Here is the envelope spectrum of one vibration snapshot from a rolling-element bearing, with each characteristic fault-frequency family marked on the frequency axis. Based on the visible evidence, which condition applies: normal, inner_race, outer_race, ball?
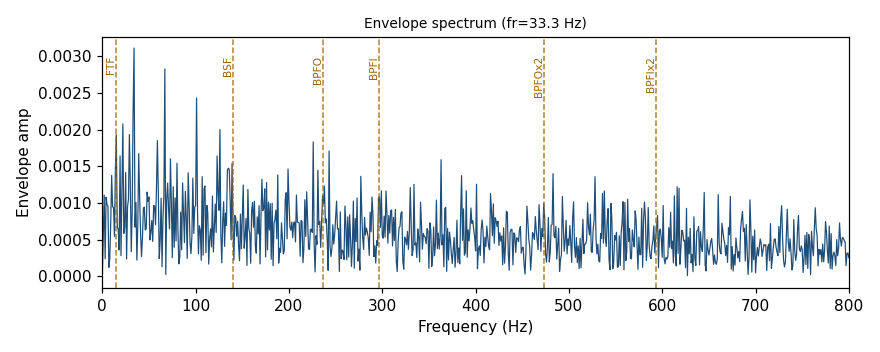
Answer: normal